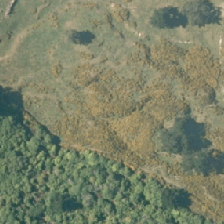
Land cover: high_producing_grassland